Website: walmart
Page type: gifting
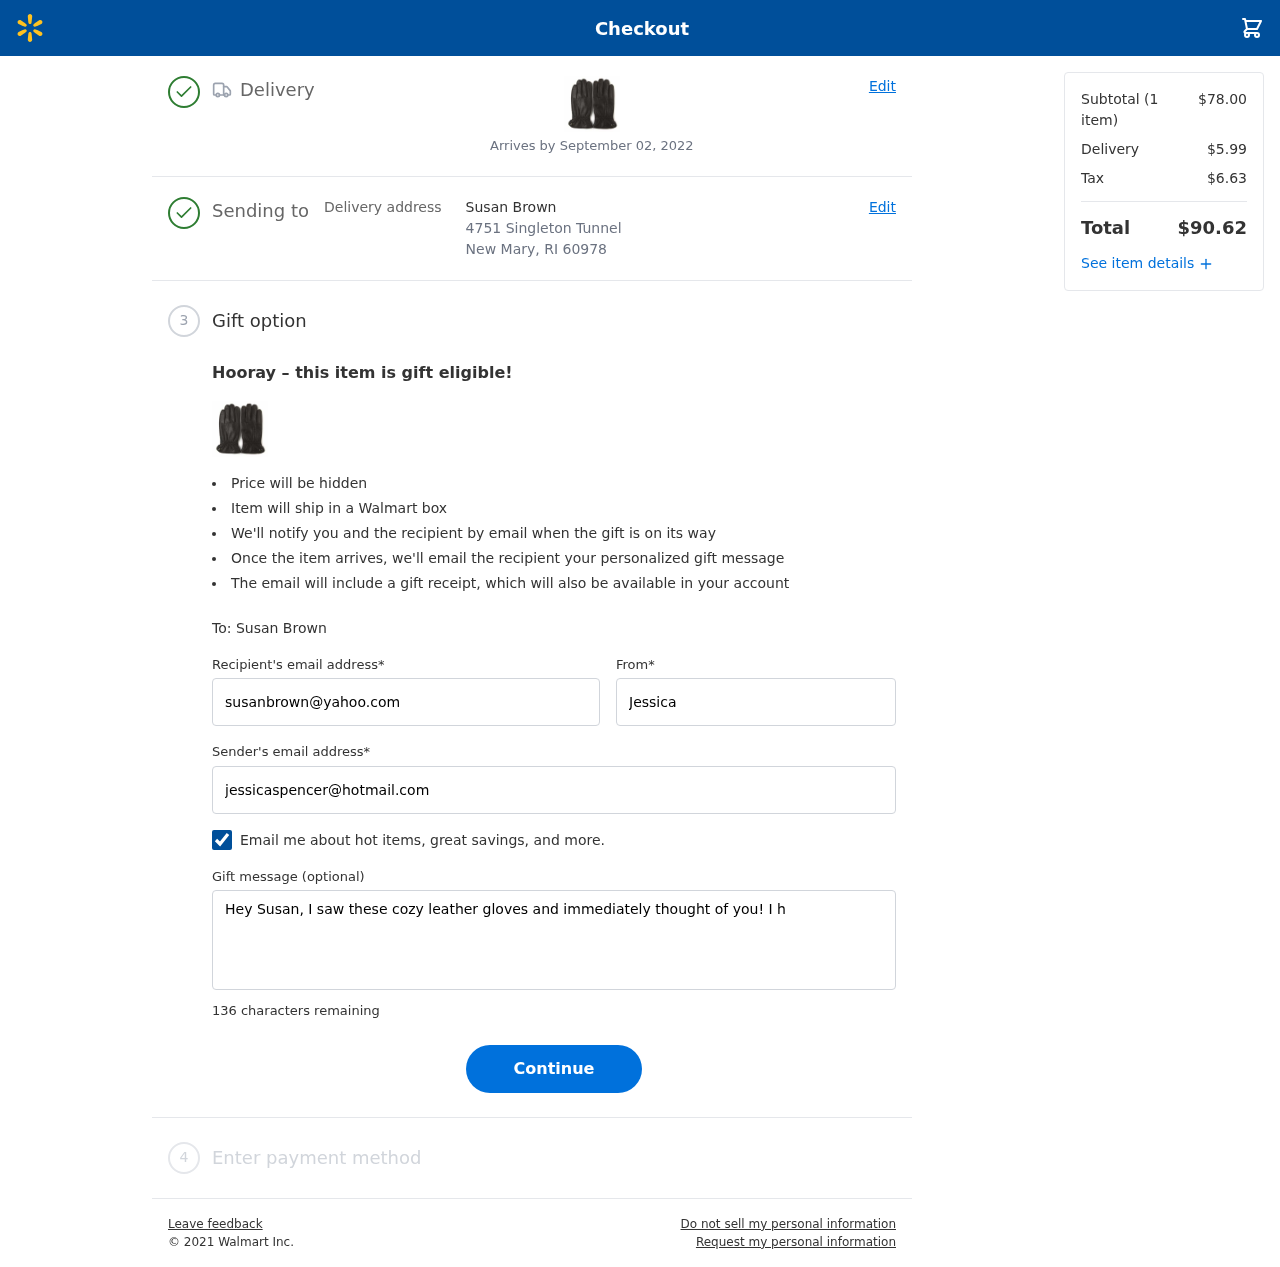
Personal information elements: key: PII_CITY_STATE_ZIP
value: New Mary, RI 60978
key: PII_EMAIL
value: jessicaspencer@hotmail.com
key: PII_FIRSTNAME
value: Jessica
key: PII_GIFT_EMAIL
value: susanbrown@yahoo.com
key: PII_GIFT_FULLNAME
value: Susan Brown
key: PII_GIFT_MESSAGE
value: Hey Susan, I saw these cozy leather gloves and immediately thought of you! I hope they keep your hands warm during those chilly rides. Enjoy every moment!
Jessica
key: PII_STREET
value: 4751 Singleton Tunnel
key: PII_GIFT_FIRSTNAME
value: Susan
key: PII_GIFT_LASTNAME
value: Brown
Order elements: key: ORDER_DELIVERY_DATE
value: Arrives by September 02, 2022
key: ORDER_NUM_ITEMS
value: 1
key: ORDER_SUBTOTAL
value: $78.00
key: ORDER_SHIPPING_COST
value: $5.99
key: ORDER_TAX
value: $6.63
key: ORDER_TOTAL
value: $90.62